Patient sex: M
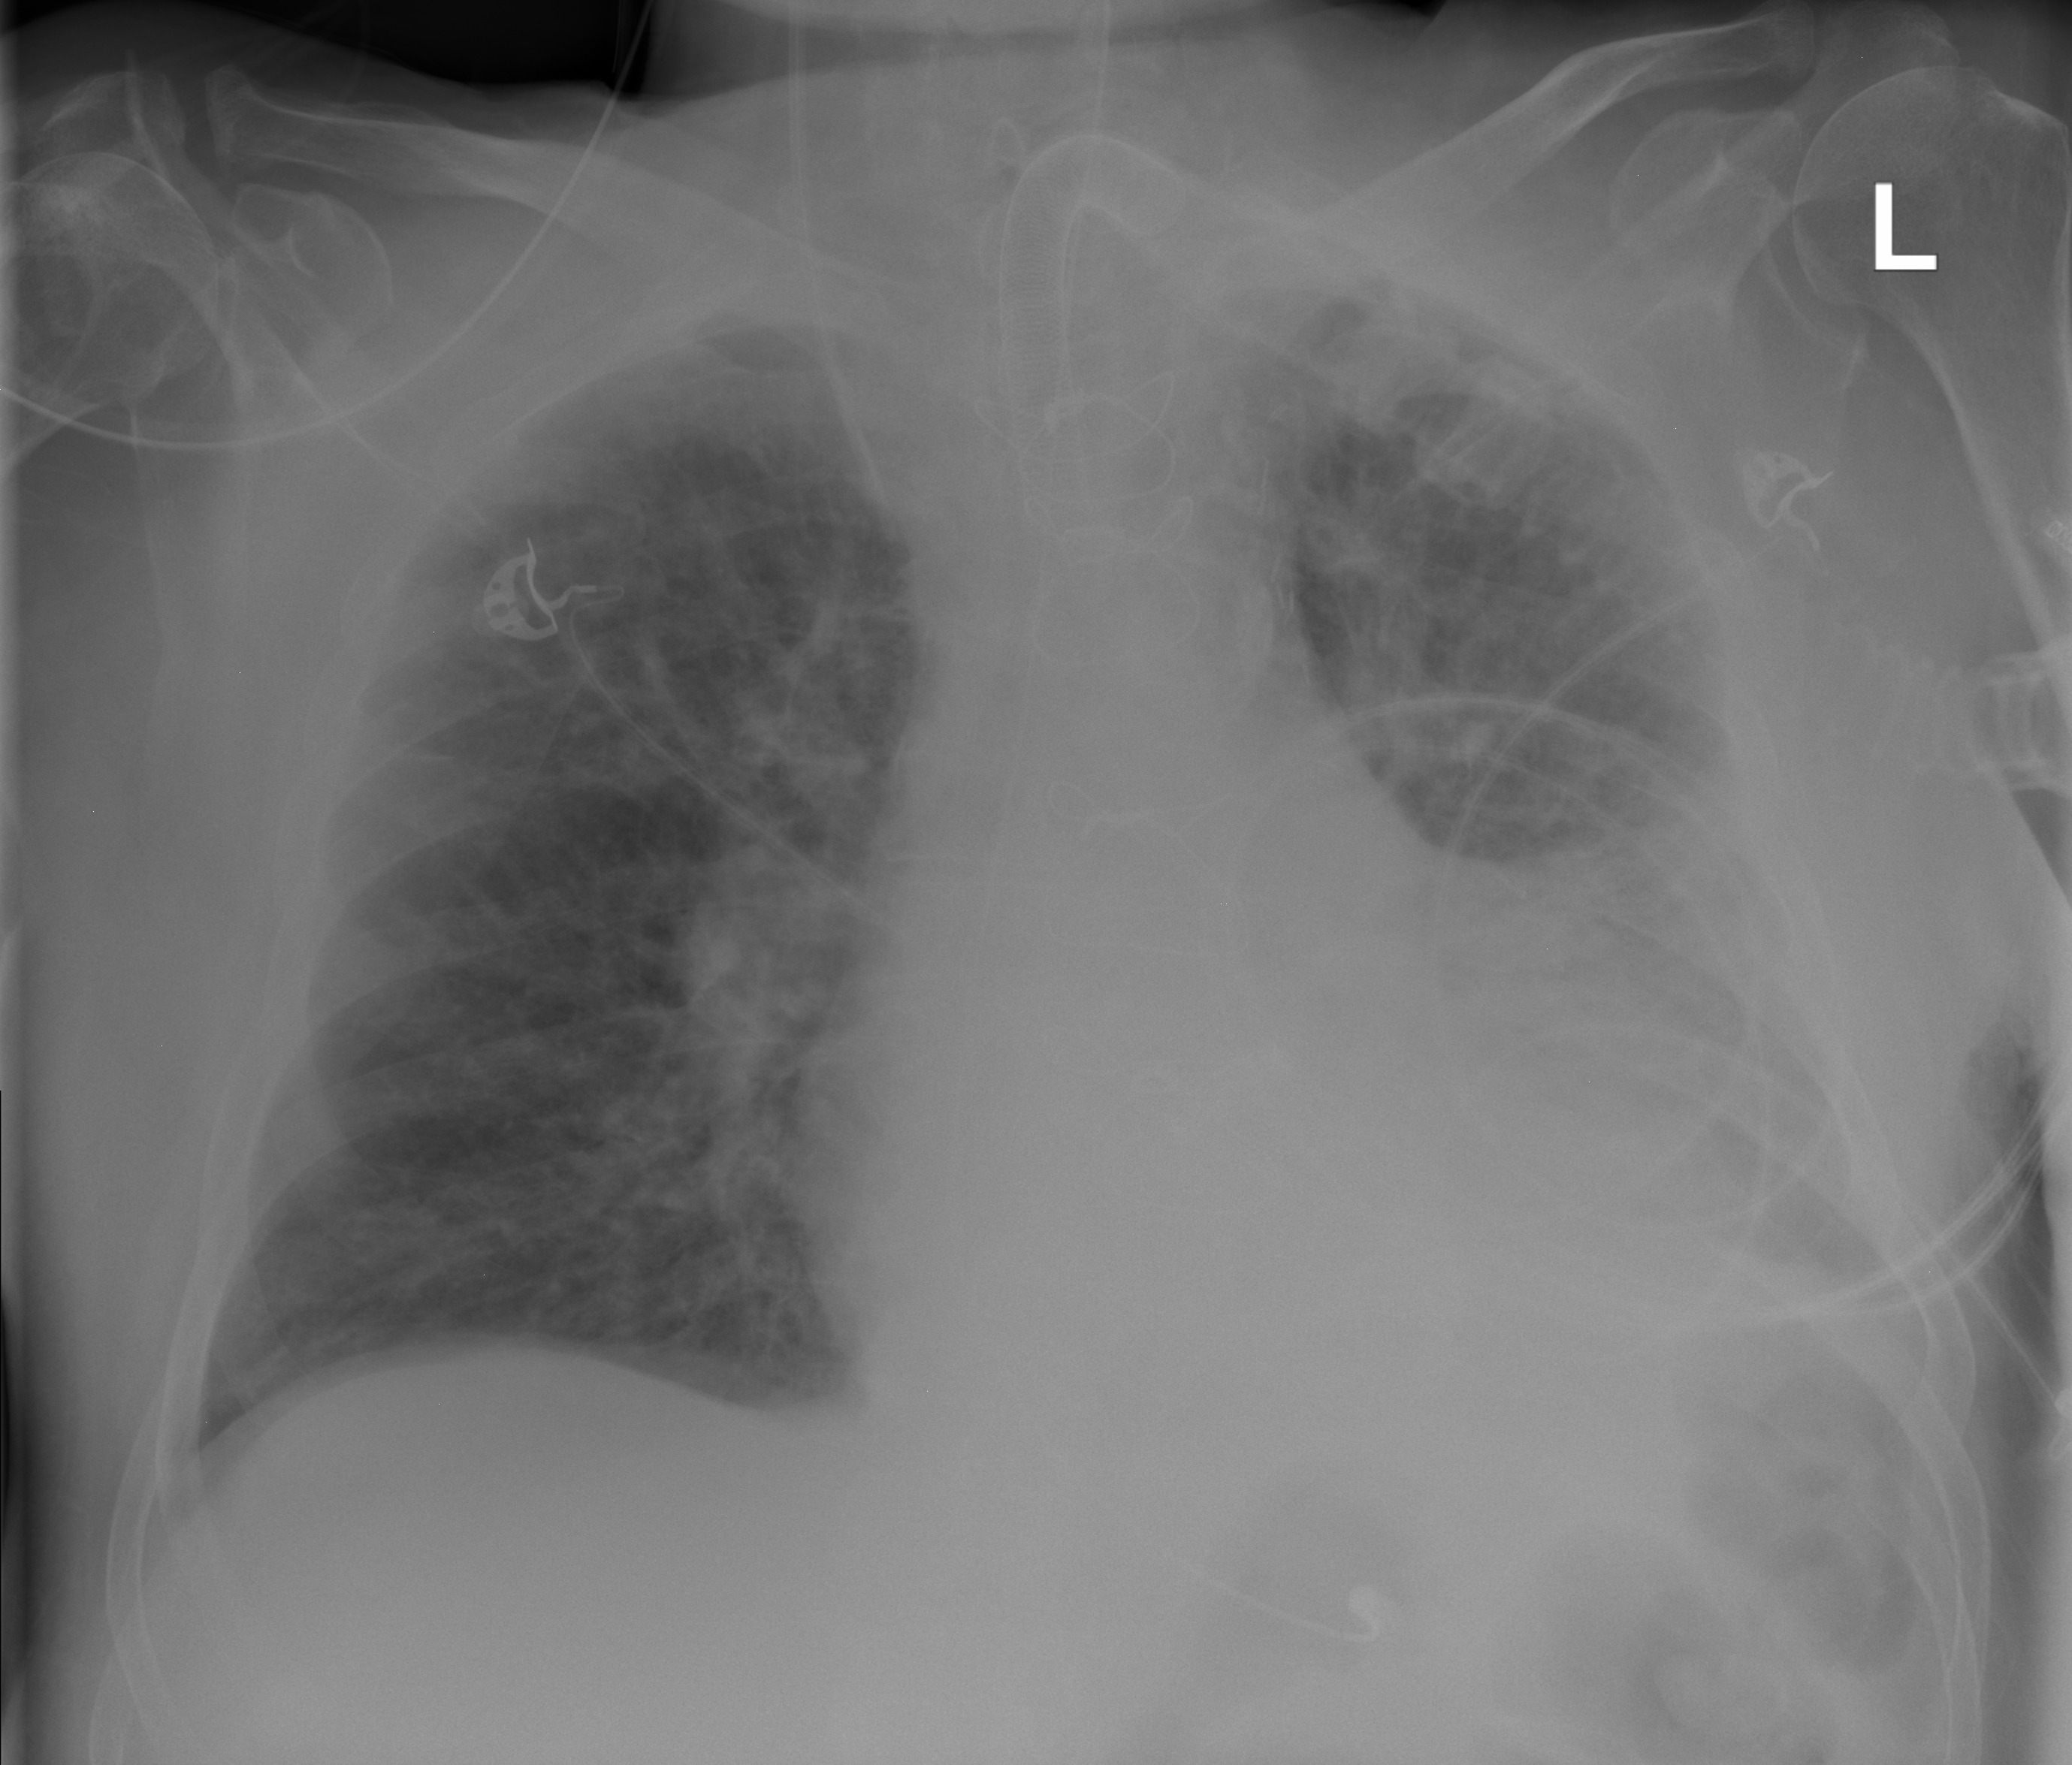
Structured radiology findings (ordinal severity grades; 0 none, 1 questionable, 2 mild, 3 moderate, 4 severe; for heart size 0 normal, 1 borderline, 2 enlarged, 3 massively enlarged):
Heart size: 2
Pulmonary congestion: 2
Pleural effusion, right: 0
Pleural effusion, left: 2
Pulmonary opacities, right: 0
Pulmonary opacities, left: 2
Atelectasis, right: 0
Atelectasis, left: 3